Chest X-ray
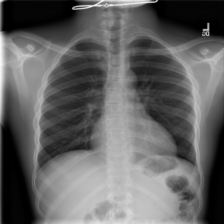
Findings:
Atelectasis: negative
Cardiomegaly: negative
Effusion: negative
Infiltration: negative
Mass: negative
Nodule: negative
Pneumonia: negative
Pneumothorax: negative
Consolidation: negative
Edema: negative
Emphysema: negative
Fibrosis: negative
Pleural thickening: negative
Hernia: negative